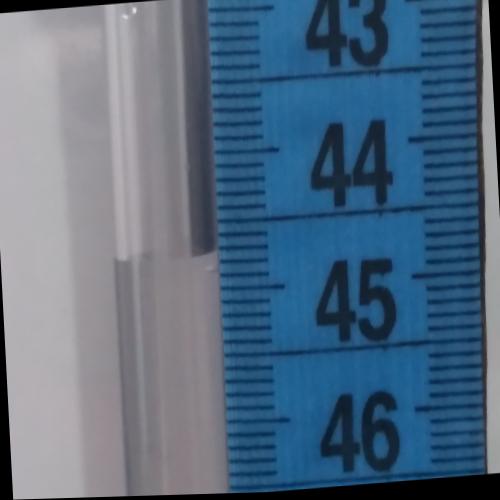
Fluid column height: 44.7 cm